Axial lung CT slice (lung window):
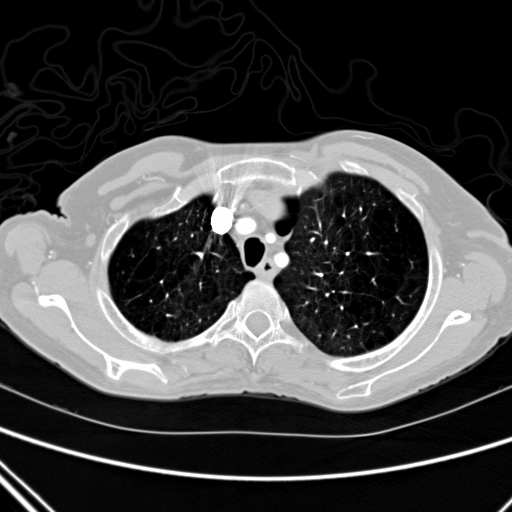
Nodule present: no